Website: macys
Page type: receipt
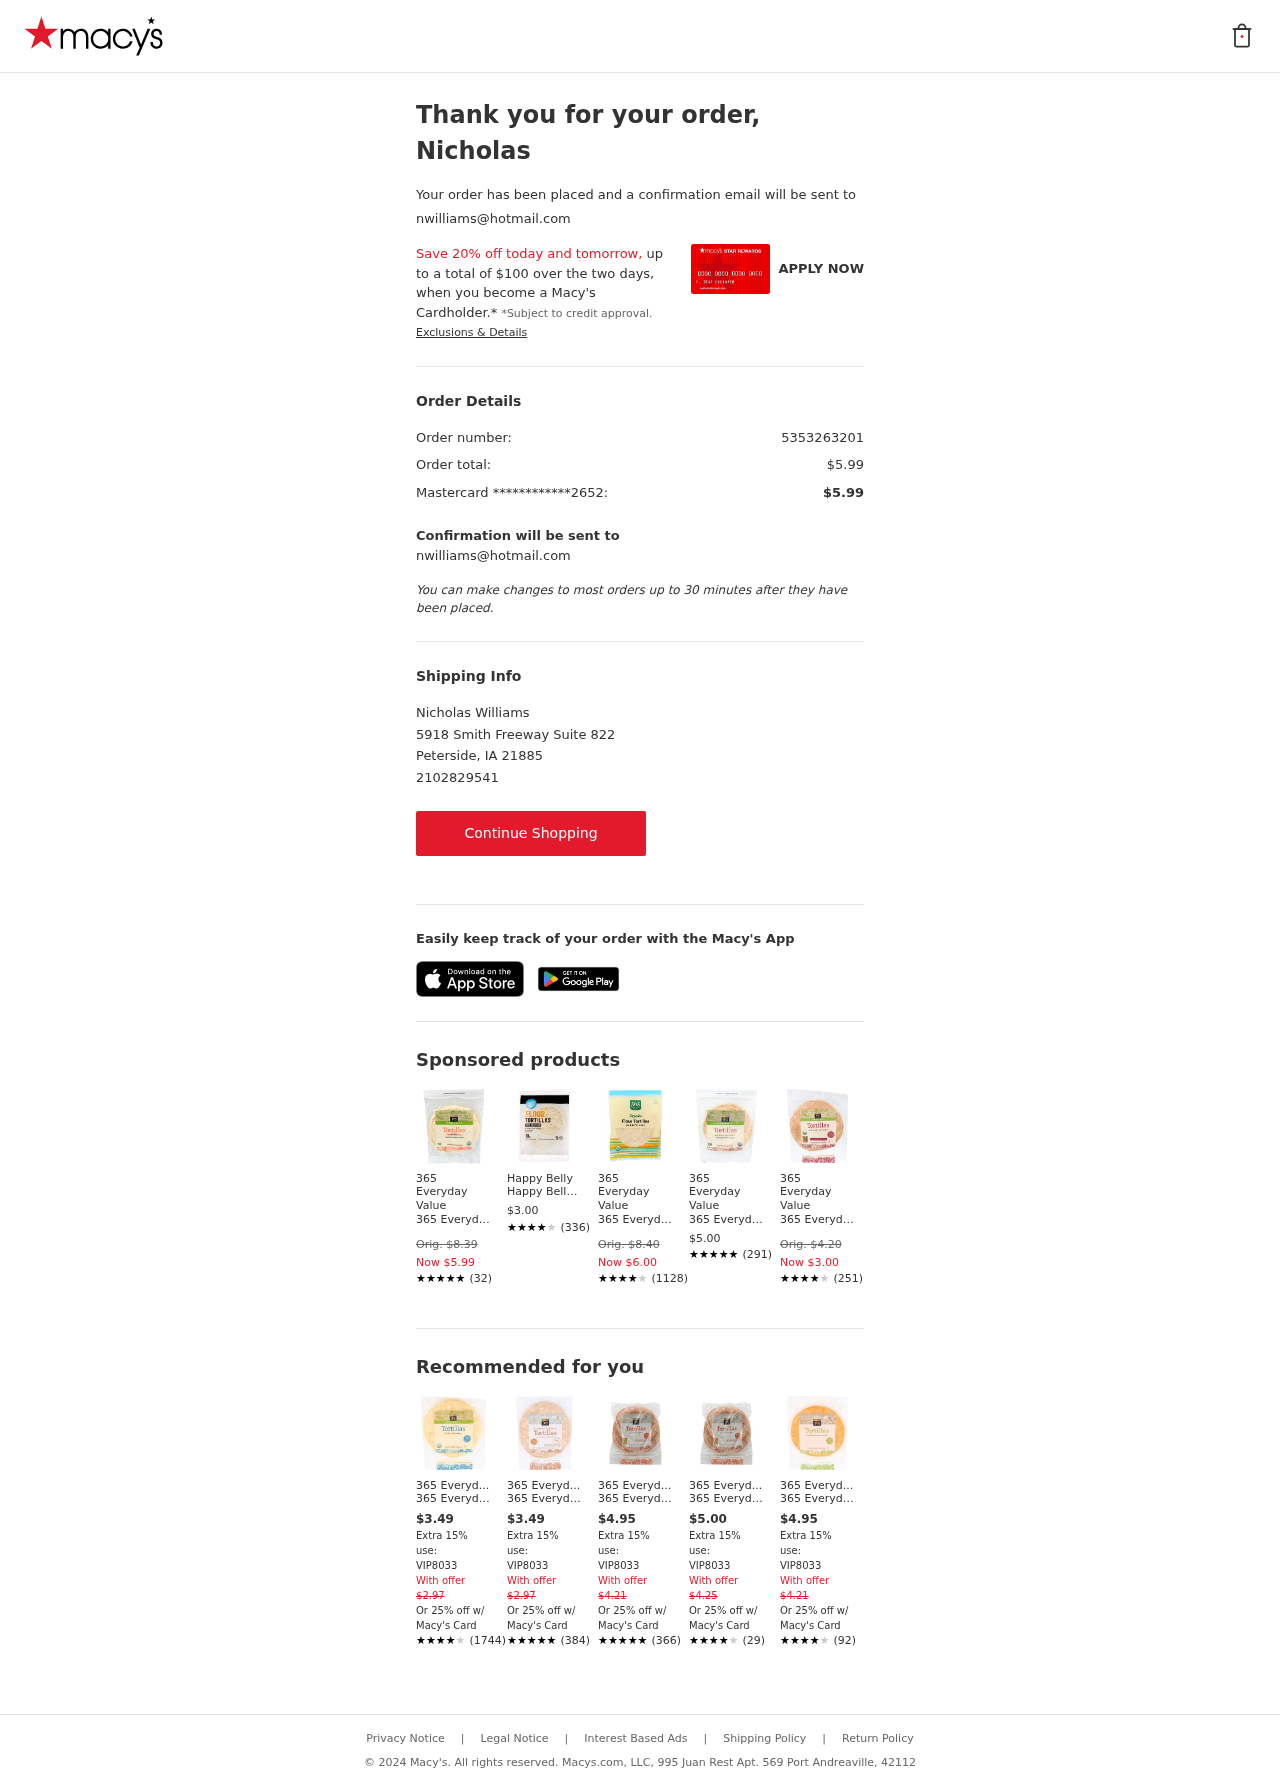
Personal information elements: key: PII_CARD_LAST4
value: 2652
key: PII_CARD_TYPE
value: Mastercard
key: PII_EMAIL
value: nwilliams@hotmail.com
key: PII_FIRSTNAME
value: Nicholas
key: PII_FULLNAME
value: Nicholas Williams
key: PII_PHONE
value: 2102829541
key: PII_PROMO_CODE
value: VIP8033
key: PII_STREET
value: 5918 Smith Freeway Suite 822
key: PII_EMAIL2
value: nwilliams@hotmail.com
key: PII_CITY_STATE_ZIP
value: Peterside, IA 21885
Product elements: key: PRODUCT10_BRAND
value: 365 Everyday Value
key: PRODUCT10_NAME
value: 365 Everyday Value, Tortillas Habanero Lime, 8", 10 CT
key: PRODUCT10_NUM_RATINGS
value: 92
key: PRODUCT10_PRICE
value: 4.95
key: PRODUCT10_RATING
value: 4
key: PRODUCT1_BRAND
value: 365 Everyday Value
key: PRODUCT1_NAME
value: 365 Everyday Value, Organic Unbleached Flour Tortillas, 6 ct
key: PRODUCT1_NUM_RATINGS
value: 32
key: PRODUCT1_PRICE
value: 5.99
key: PRODUCT1_RATING
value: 4.6
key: PRODUCT2_BRAND
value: Happy Belly
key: PRODUCT2_NAME
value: Happy Belly Tortillas, Flour, 16 oz, 10 Count
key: PRODUCT2_NUM_RATINGS
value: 336
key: PRODUCT2_PRICE
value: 3
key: PRODUCT2_RATING
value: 3.8
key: PRODUCT3_BRAND
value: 365 Everyday Value
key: PRODUCT3_NAME
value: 365 Everyday Value, Organic Flour Tortillas Burrito Size, 16 oz
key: PRODUCT3_NUM_RATINGS
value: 1128
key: PRODUCT3_PRICE
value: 6
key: PRODUCT3_RATING
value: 3.8
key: PRODUCT4_BRAND
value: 365 Everyday Value
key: PRODUCT4_NAME
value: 365 Everyday Value, Organic Whole Wheat Flour Tortillas , 6 ct (Frozen)
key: PRODUCT4_NUM_RATINGS
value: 291
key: PRODUCT4_PRICE
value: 5
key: PRODUCT4_RATING
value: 5
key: PRODUCT5_BRAND
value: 365 Everyday Value
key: PRODUCT5_NAME
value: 365 Everyday Value, Organic Whole Wheat Tortillas (8"), 10 CT
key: PRODUCT5_NUM_RATINGS
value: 251
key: PRODUCT5_PRICE
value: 3
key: PRODUCT5_RATING
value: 4.4
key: PRODUCT6_BRAND
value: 365 Everyday Value
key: PRODUCT6_NAME
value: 365 Everyday Value, Organic Tortillas Traditional, 8", 10 ct
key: PRODUCT6_NUM_RATINGS
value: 1744
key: PRODUCT6_PRICE
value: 3.49
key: PRODUCT6_RATING
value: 4
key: PRODUCT7_BRAND
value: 365 Everyday Value
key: PRODUCT7_NAME
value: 365 Everyday Value, Portion Control Tortillas Whole Wheat, 6" , 12 CT
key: PRODUCT7_NUM_RATINGS
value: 384
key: PRODUCT7_PRICE
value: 3.49
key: PRODUCT7_RATING
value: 4.9
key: PRODUCT8_BRAND
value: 365 Everyday Value
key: PRODUCT8_NAME
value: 365 Everyday Value, Tortillas Multigrain, 8", 10 ct
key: PRODUCT8_NUM_RATINGS
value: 366
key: PRODUCT8_PRICE
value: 4.95
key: PRODUCT8_RATING
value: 4.7
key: PRODUCT9_BRAND
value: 365 Everyday Value
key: PRODUCT9_NAME
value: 365 Everyday Value, Tortillas Multigrain, 8" , 10 CT
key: PRODUCT9_NUM_RATINGS
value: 29
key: PRODUCT9_PRICE
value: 5
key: PRODUCT9_RATING
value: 4.4
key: PRODUCT1_ORIGINAL_PRICE
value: Orig. $8.39
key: PRODUCT3_ORIGINAL_PRICE
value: Orig. $8.40
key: PRODUCT5_ORIGINAL_PRICE
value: Orig. $4.20
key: PRODUCT6_OFFER_PRICE
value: $2.97
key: PRODUCT7_OFFER_PRICE
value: $2.97
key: PRODUCT8_OFFER_PRICE
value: $4.21
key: PRODUCT9_OFFER_PRICE
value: $4.25
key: PRODUCT10_OFFER_PRICE
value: $4.21
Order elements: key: ORDER_ID
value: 5353263201
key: ORDER_TOTAL
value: $5.99